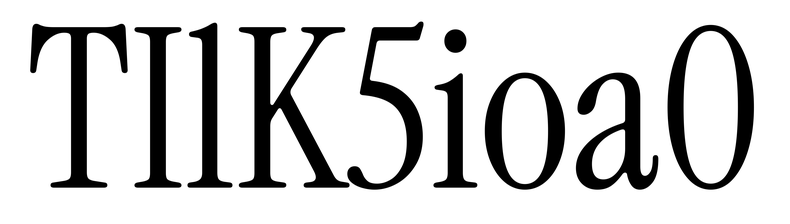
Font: InstrumentSerif-Regular